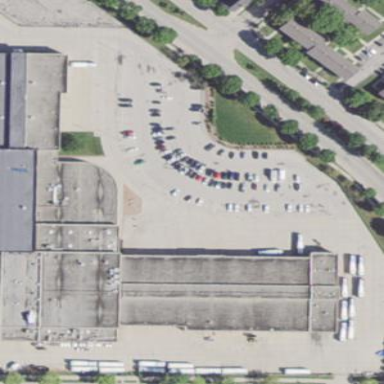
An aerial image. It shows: Industrial area designated as depot.